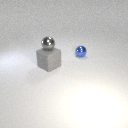
large gray rubber cube below small gray metal sphere